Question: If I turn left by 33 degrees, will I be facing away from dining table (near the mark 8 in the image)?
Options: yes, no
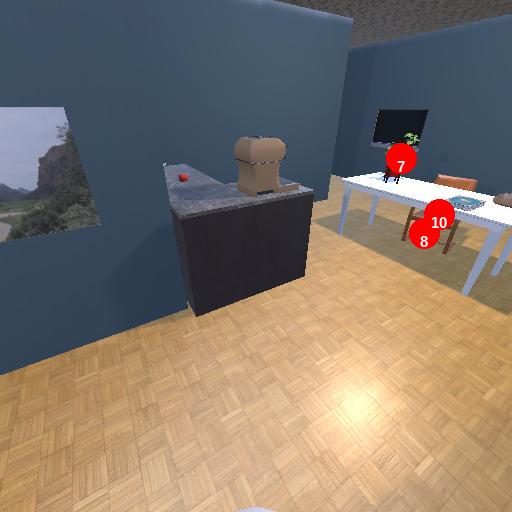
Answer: yes